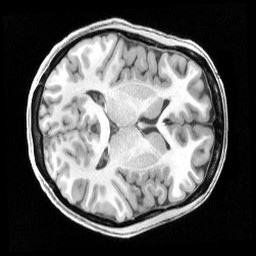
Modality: T1w
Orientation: axial
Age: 23
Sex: female
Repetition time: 2.4 s
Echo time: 0.00222 s